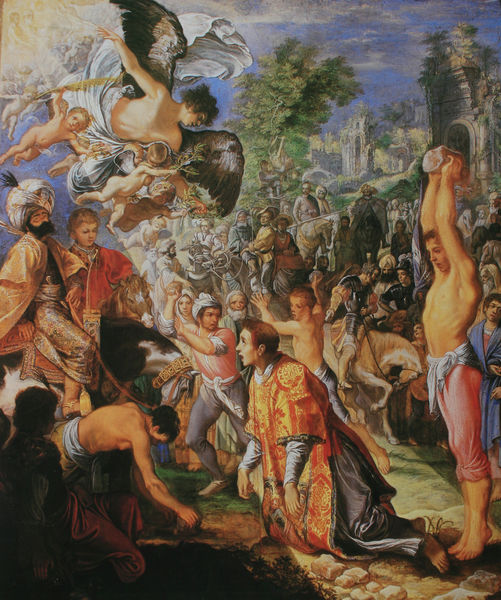
Titel: Die Steinigung des Hl. Stephanus
Künstler: Adam Elsheimer
Standort: Edinburgh
Institution: National Gallery of Scotland
Schlagwörter: baum, blau, flügel, gemälde, gott, himmel, mann, nackt, weiß, wolken, bäume, frauen, grün, landschaft, menschen, stadt, bunt, licht, männer, orange, schwarz, rot, tuch, wolke, feier, hose, hinrichtung, mord, stein, öl, zweige, kirche, sonne, gewand, mantel, tücher, renaissance, pferd, pferde, reiter, engel, mauer, figuren, angst, krieg, bischof, papst, oberkörper, ruine, lichtstrahl, burg, religion, aufruhr, tumult, strahl, ruinen, ritter, rüstung, knieend, kniend, priester, schwingen, märtyrer, opfer, brüder, putten, turban, zorn, erschlagen, himmelfahrt, sultan, apotheose, morgenland, verkündung, steinigung, heilige geist, engeö, mönner, männerbäume, bartpferd, blaub weiß